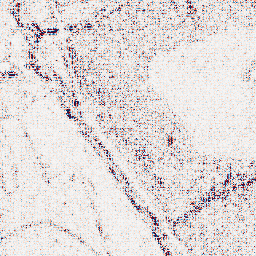
Category: wavelet
Decomposition family: wavelet_biorthogonal
Decomposition parameters: wavelet: bior5.5
level: 1
Upsampling method: linear_exact
Upsampling parameters: scale: 4
Upsampling scale: 4